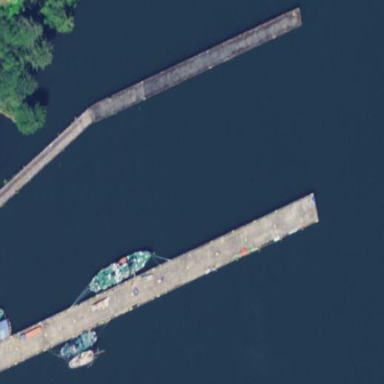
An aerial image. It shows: Man-made pier.